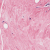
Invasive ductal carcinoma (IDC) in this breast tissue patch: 0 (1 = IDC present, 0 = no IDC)